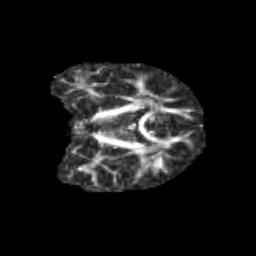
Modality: FA
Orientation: coronal
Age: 9
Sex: male
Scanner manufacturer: siemens
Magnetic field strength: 3 T
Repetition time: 3.8 s
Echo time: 0.07 s